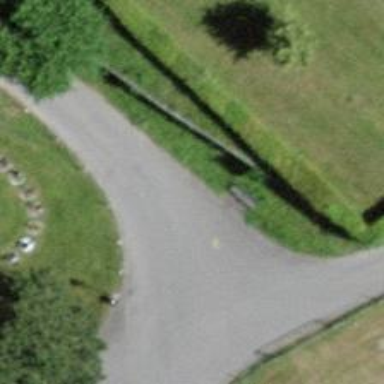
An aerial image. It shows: Brown bench.